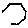
Label: hexagon